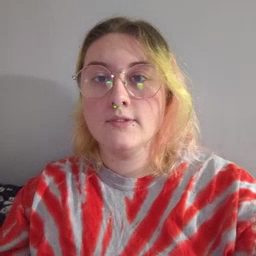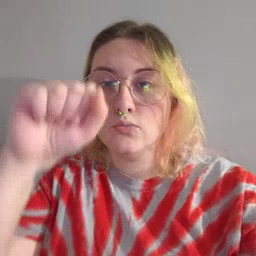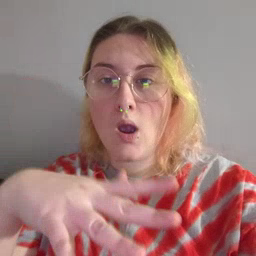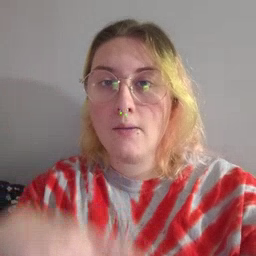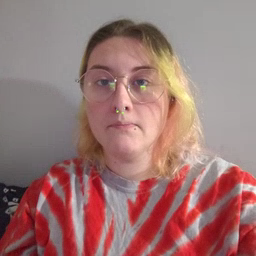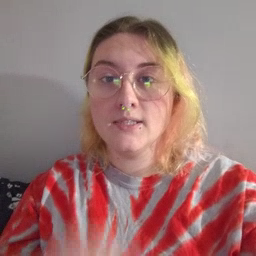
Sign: drop